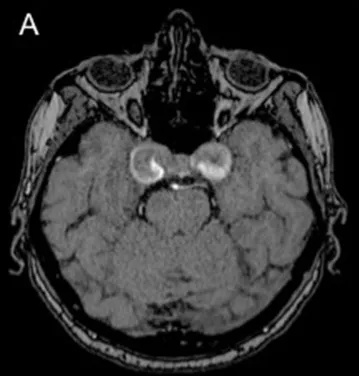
Brain imaging showing bilateral aneurysms. T1-weighted axial brain magnetic resonance (MR) scan showing large bilateral cavernous carotid aneurysms (CCAs), with a larger multilobulated aneurysmal sac on the right.
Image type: radiology (mri)